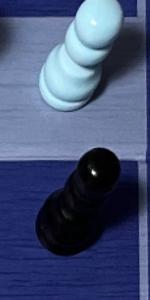
Label: Pawn_Black